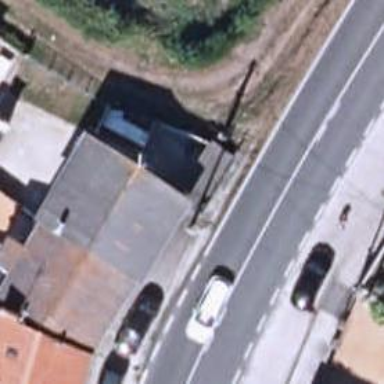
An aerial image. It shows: Simple and straightforward house.